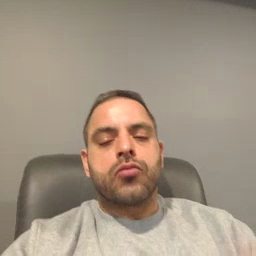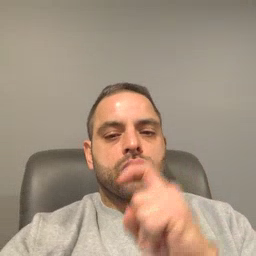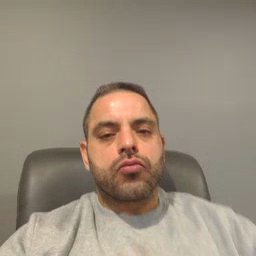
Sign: doll